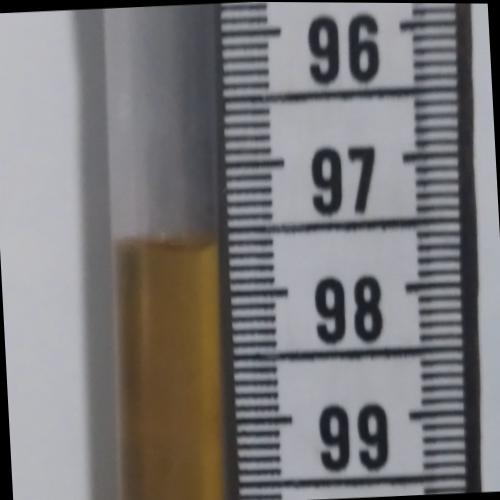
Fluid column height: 97.6 cm